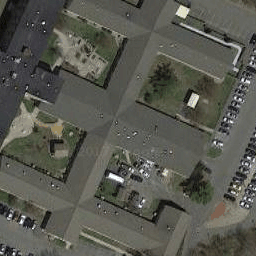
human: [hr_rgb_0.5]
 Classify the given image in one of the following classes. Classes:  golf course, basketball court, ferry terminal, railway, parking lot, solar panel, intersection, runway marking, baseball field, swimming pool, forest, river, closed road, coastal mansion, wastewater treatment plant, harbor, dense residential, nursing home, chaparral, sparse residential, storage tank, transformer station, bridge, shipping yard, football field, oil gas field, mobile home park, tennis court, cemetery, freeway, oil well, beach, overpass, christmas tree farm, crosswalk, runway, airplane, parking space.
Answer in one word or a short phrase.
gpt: nursing home